Question: Determine whether the two graphs given in the figure are isomorphic. If you think they are isomorphic, answer 1; if you think they are not isomorphic, answer 0.
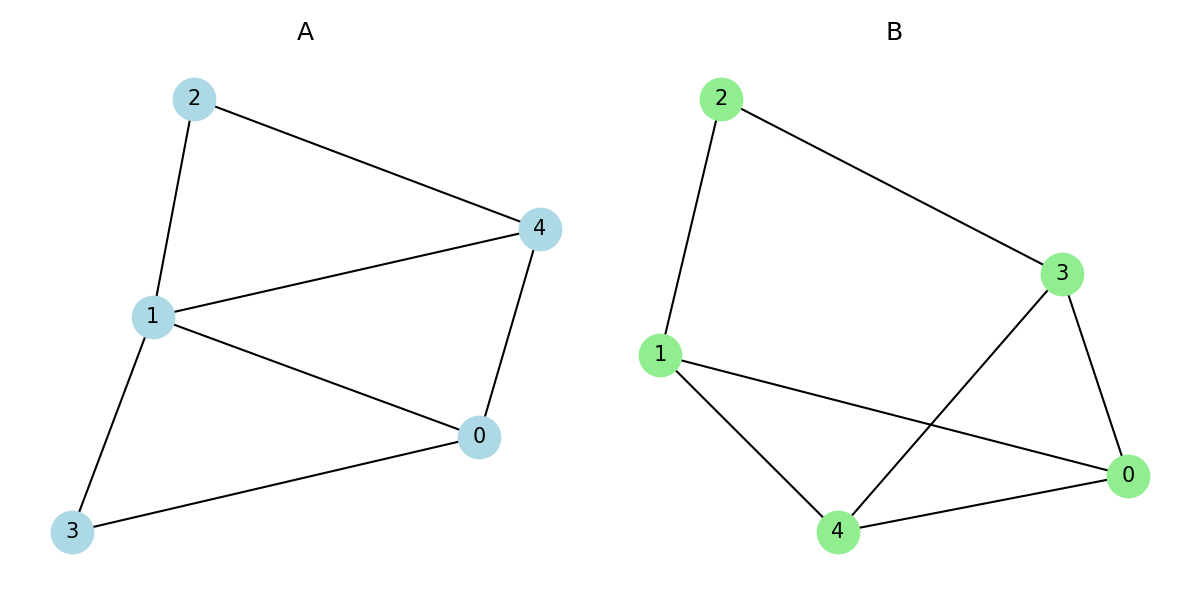
Answer: 0